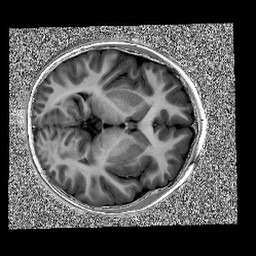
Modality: UNIT1
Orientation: axial
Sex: male
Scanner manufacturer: siemens
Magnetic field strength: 3 T
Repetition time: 5 s
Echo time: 0.00368 s